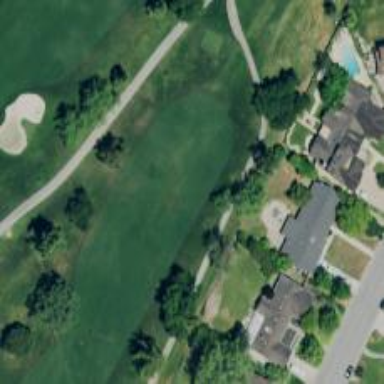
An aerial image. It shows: Path for golf carts.